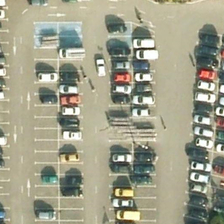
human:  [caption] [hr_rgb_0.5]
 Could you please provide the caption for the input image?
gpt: many cars are in a parking lot .

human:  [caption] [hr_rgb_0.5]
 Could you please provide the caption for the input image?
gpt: many cars are in a parking lot .

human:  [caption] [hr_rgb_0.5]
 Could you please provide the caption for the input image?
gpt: many cars are in a parking lot .

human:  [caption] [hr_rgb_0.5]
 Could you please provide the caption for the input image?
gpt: many cars are in a parking lot .

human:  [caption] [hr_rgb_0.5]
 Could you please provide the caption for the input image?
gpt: many cars are in a parking lot .